Question: I have a set of XSD Schemas , that are present in a directory structure . I am using JAXB to convert it into Java Classes . Now when converting it it breaks the schema into several classes and puts them into the default package. I can override the default package but i would like to maintain the same directory structure of the XSD.

Does this mean i will have to convert each XSD one at a time by hand. Also , since it is breaking the single XSD into multiple classes , it will make it tough for me to convert these classes into JSON schema . So ideally i would like each XSD to convert to a single class . So, i will put in simpler words my questions
1. How do i maintain the directory structure ?
2. How do i ensure that each XSD corresponds to a single java class?
3. Since myultimate goal is to convert the xsd to JSON Schema , am I doing it all wrong ?
4. should i take a different approach like converting XSD to JSON and then may be manipulating it to become JSON Schema ?
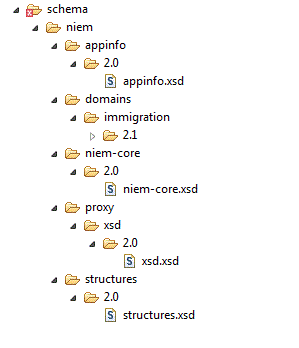
Answer: Try using proper namespace in XSDs, it will create the class structure accordingly.
if namespace is 'http://www.company.com/XML/schema/product1' then the classes would be generated in 'com.company.xml.schema.product1.xxxx'